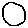
Label: circle